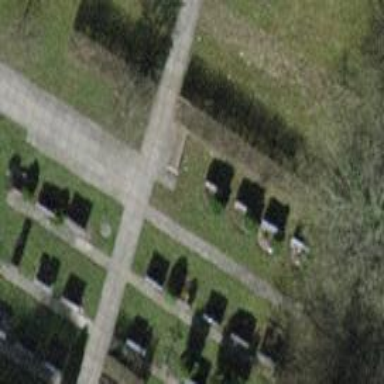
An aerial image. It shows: Bench.